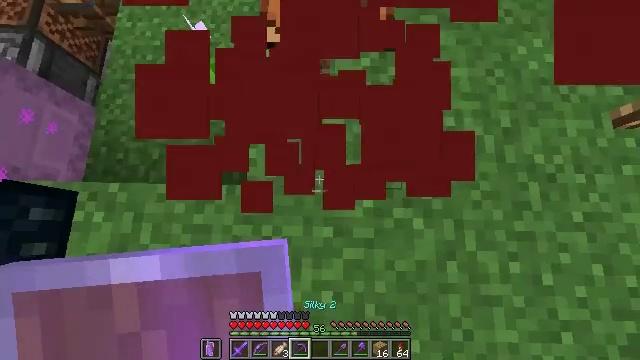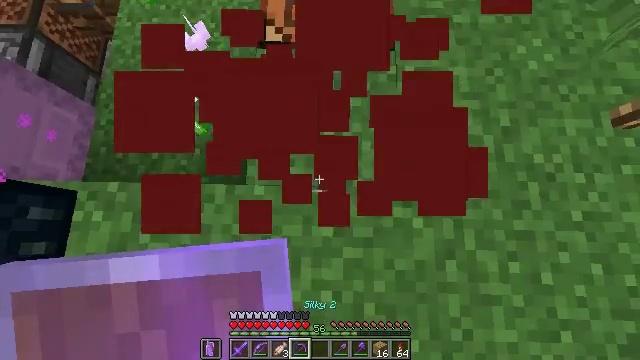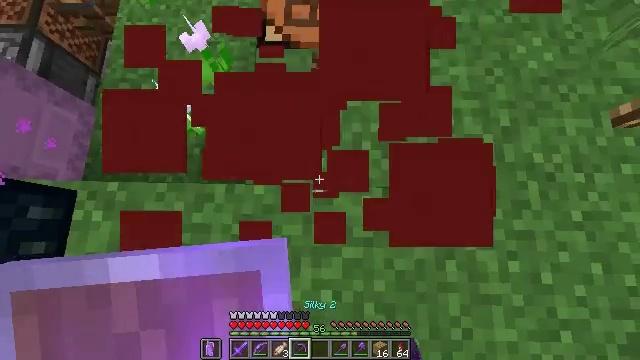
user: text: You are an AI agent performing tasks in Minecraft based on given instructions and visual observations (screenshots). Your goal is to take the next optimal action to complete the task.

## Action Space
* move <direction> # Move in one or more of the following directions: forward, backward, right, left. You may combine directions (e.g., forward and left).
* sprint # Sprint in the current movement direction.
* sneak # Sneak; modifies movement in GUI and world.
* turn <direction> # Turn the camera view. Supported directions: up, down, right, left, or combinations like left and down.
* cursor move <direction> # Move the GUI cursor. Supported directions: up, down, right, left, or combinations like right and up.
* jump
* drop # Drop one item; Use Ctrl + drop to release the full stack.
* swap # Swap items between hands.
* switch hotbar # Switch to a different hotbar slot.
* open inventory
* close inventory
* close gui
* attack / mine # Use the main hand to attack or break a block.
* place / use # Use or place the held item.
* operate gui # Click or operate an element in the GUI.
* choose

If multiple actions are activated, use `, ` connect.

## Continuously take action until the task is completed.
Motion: motion action
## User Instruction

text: Break the red shulker box to move it.
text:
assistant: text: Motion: no_op
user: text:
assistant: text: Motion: no_op
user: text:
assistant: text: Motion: no_op